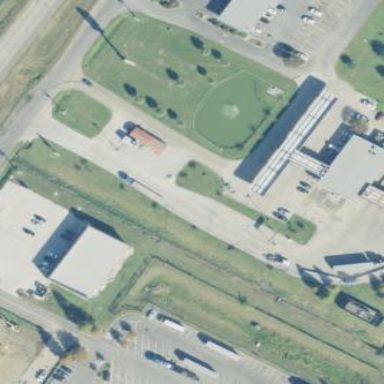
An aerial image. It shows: Fuel station.